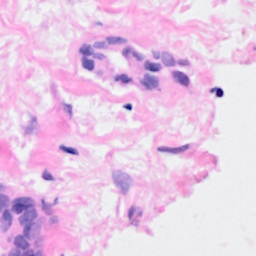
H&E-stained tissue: Breast